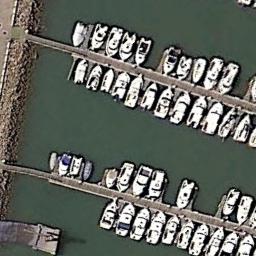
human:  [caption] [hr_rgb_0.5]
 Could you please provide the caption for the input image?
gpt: Many yachts are neatly arranged on the sea side of the harbor .

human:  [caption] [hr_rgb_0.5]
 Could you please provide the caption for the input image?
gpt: There are different Numbers of ships on either side of the harbor .

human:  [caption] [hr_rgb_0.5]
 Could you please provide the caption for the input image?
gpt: A lot of ships are in the harbor .

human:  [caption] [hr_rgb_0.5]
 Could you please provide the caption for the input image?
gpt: The harbor has lots of neatly docked boats and the color of the waters is green .

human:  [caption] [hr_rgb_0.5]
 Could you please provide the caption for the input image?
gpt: There are many ships docked neatly at the harbor .